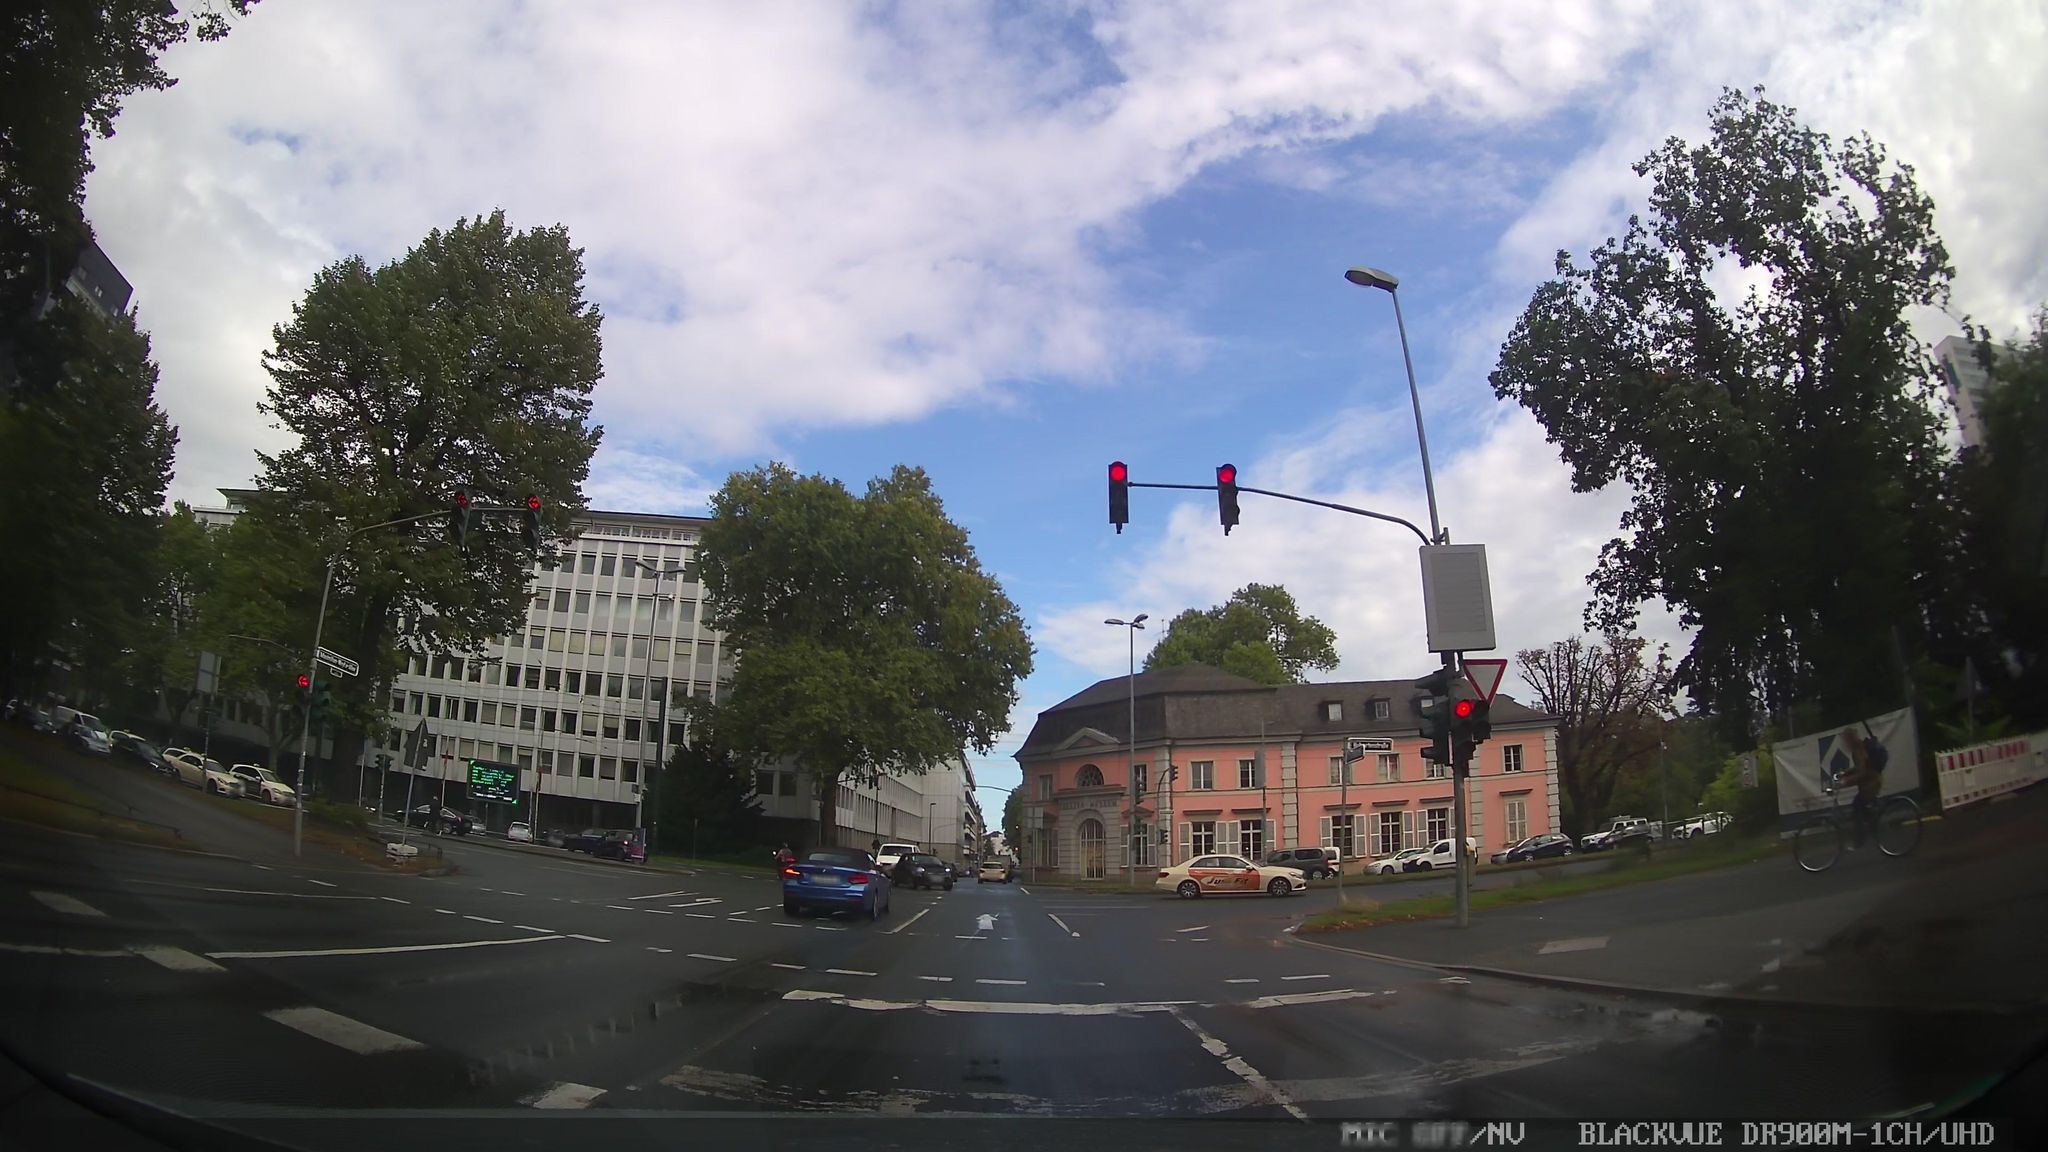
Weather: clear
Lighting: day
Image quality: good
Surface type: driving surface
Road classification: secondary
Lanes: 5
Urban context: urban centre
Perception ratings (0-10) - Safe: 6.42, Lively: 8.73, Beautiful: 4.51, Boring: 0.68, Depressing: 4.34, Wealthy: 3.16